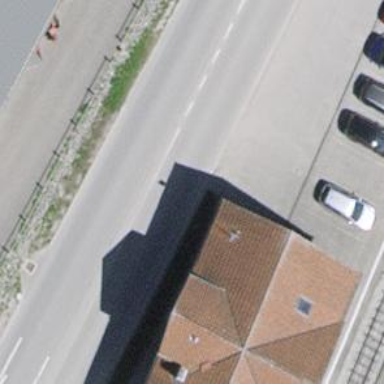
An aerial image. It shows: Bus stop along the road.